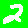
Digit: 2